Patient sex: M
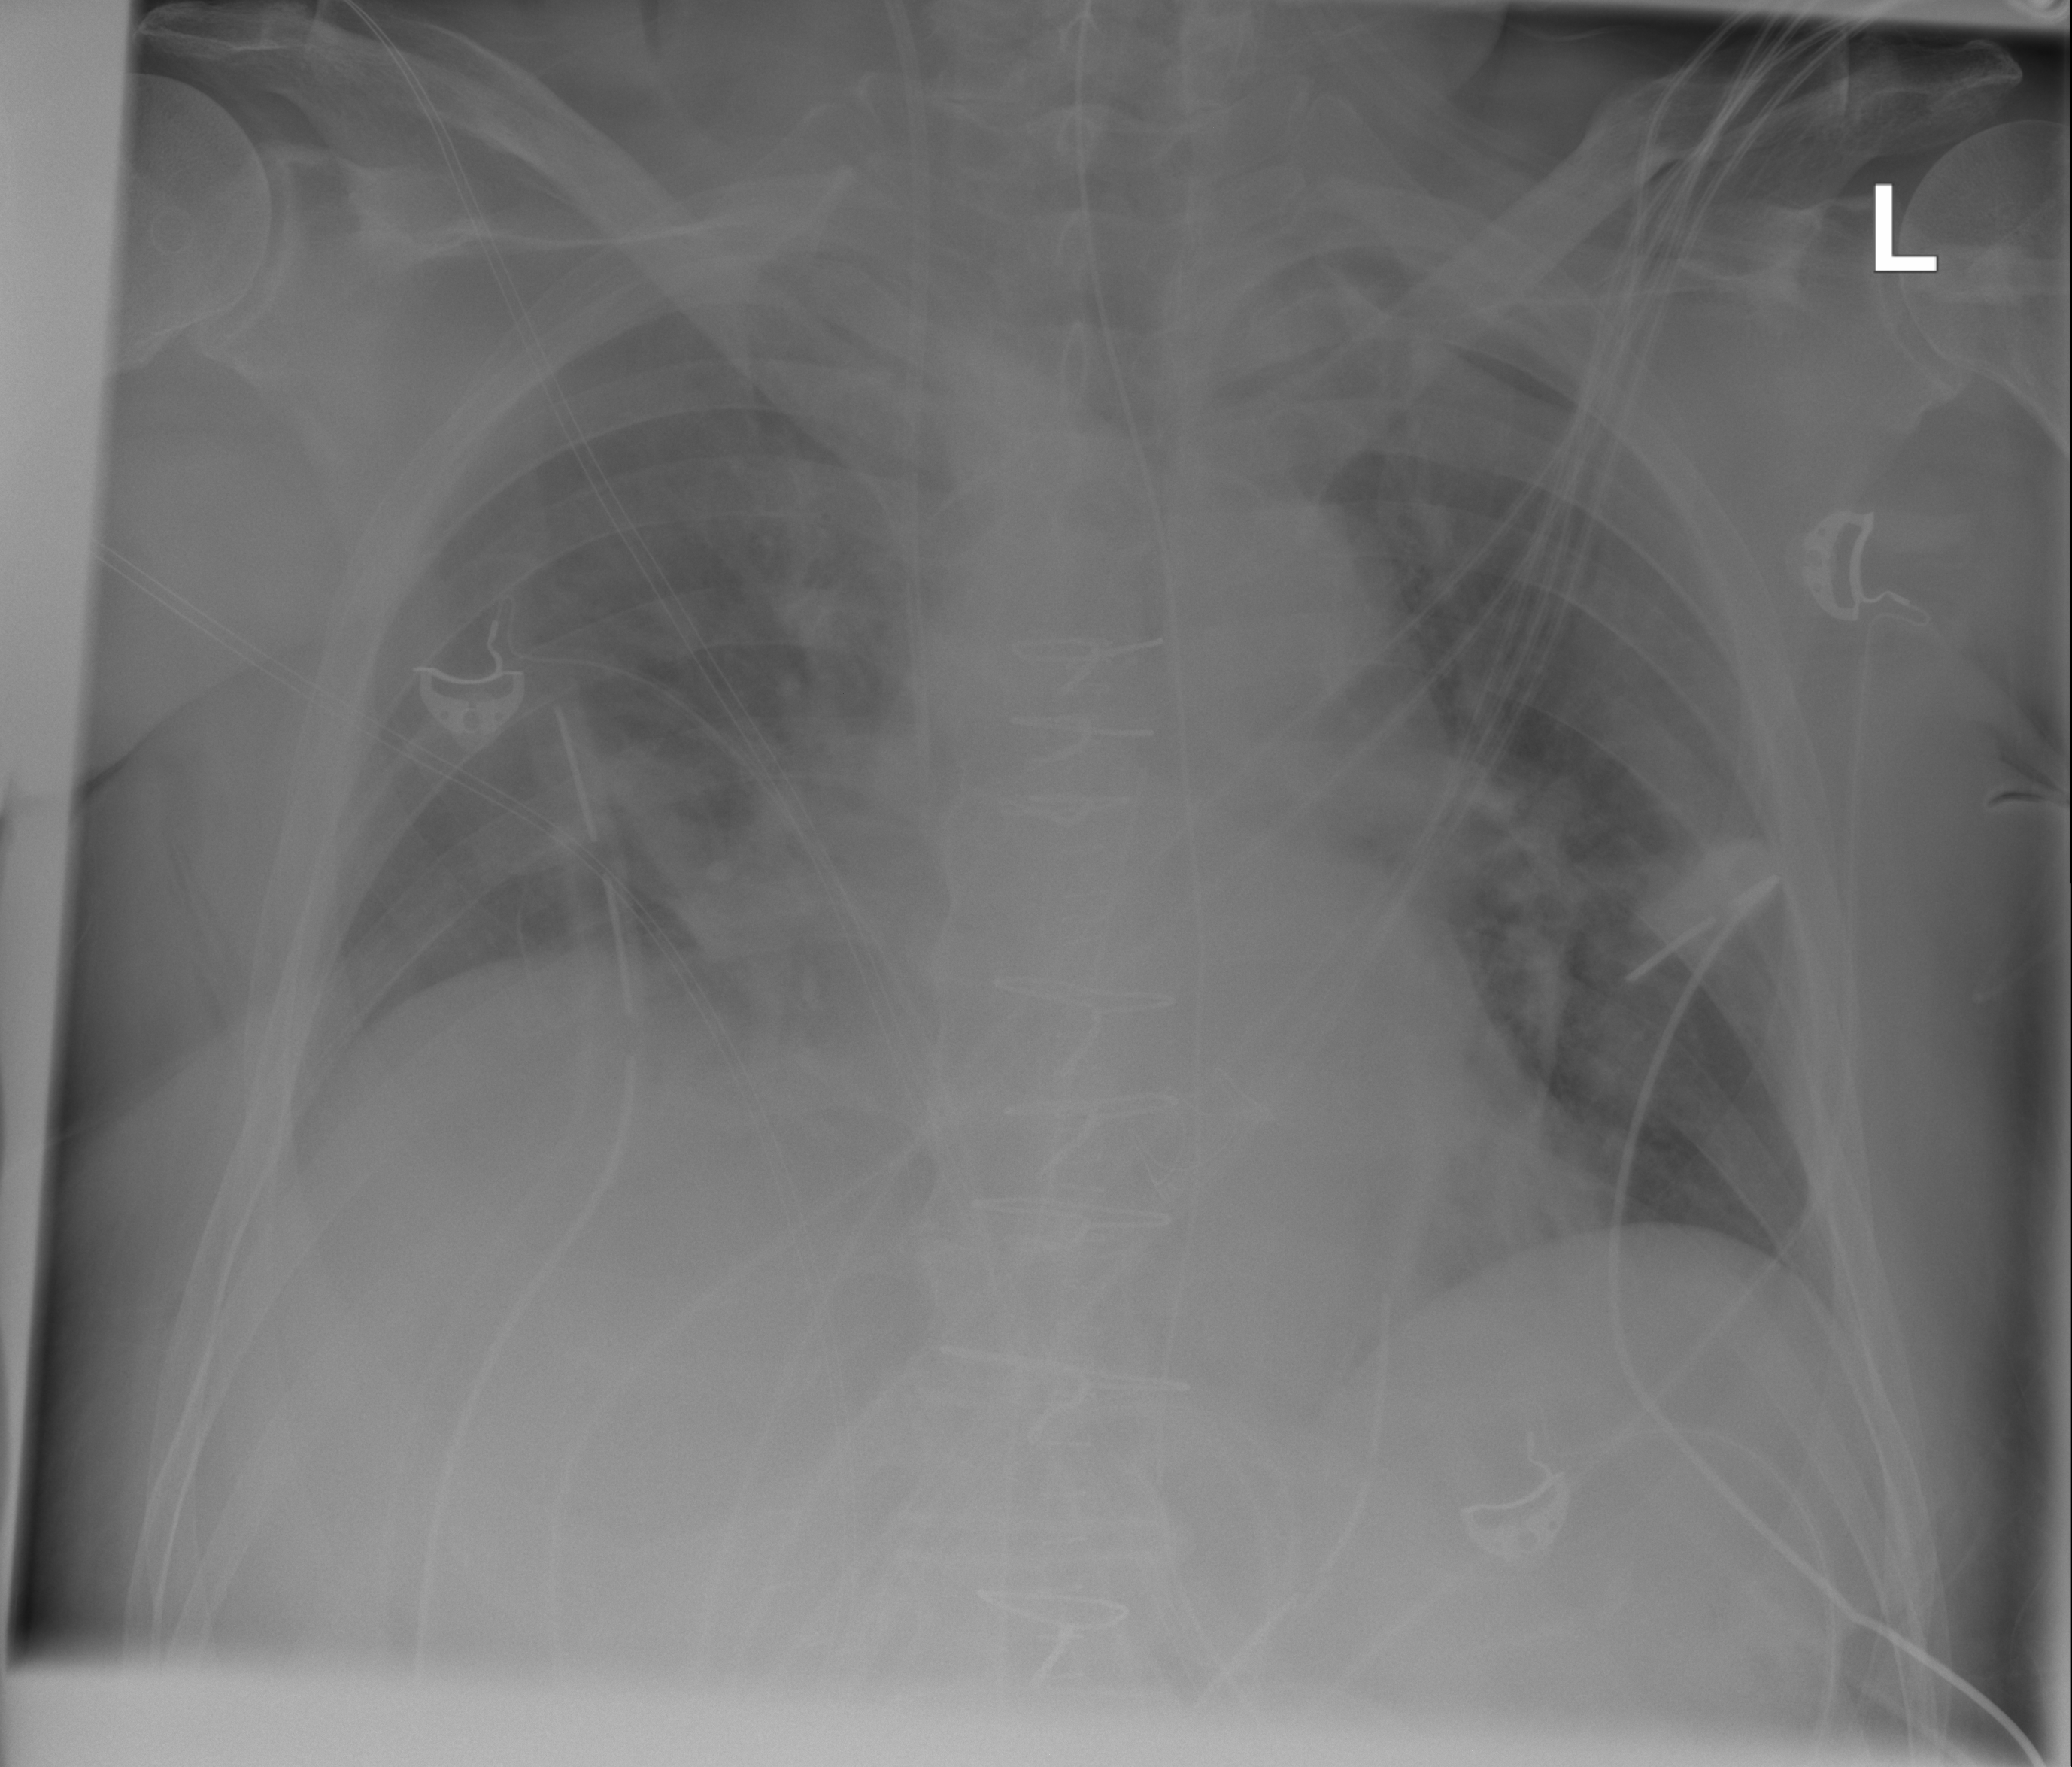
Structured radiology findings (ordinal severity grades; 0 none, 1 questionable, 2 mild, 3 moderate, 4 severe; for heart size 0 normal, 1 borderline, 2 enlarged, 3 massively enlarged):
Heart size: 1
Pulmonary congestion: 2
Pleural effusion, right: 2
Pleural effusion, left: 2
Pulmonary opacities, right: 2
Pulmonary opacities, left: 2
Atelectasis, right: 2
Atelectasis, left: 2